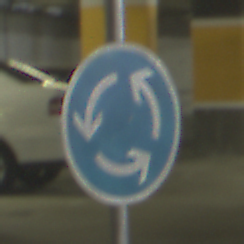
Verkehrszeichen: Kreisverkehr
Umgebung: Indoor, Special
Tageszeit: NotSpecified
Wetter: NotSpecified
Licht: Artificial
Jahreszeit: NotSpecified
Kontrast: HighContrast